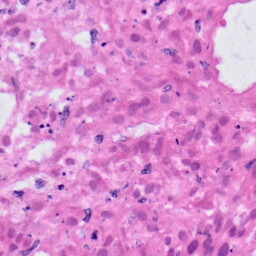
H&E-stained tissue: Skin